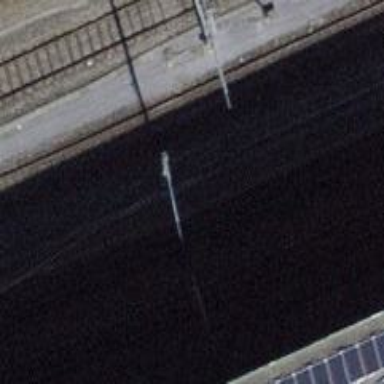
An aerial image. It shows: Narrow-gauge railway with 1 track. The tracks are electrified with contact line.